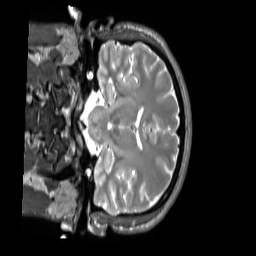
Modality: T2w
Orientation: coronal
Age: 23
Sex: male
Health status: ill
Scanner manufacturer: siemens
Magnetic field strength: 3 T
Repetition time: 2.8 s
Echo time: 0.326 s